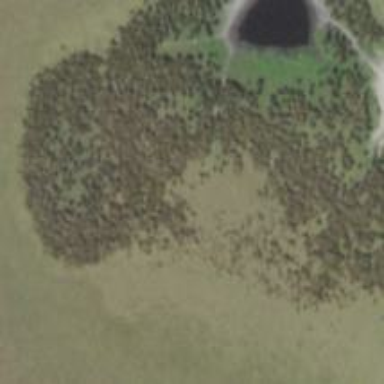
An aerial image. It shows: Marshy wetland area.